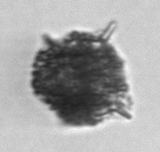
Label: Dictyocha